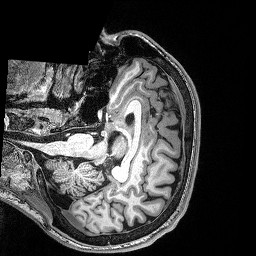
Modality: T1w
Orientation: axial